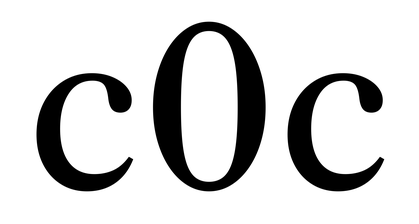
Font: LibreCaslonText_Regular